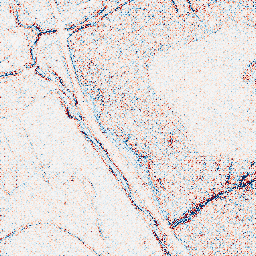
Category: edge_preserving
Decomposition family: bilateral
Decomposition parameters: d: 5
sigma_color: 75
sigma_space: 25
Upsampling method: regularized
Upsampling parameters: scale: 2
lambda_reg: 0.1
Upsampling scale: 2